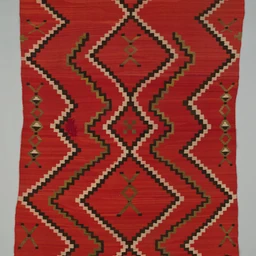
Title: Sarape with Terraced Zigzag Design
Artist: Navajo (Diné)
Caption: sarape with terraced zigzag design, wearing blanket, wool (textile), navajo, wool, art of the americas, dine, textile, arts of the americas, indigenous, north american, native american, native north american, navajo (diné), a work made of wool, plain weave and dovetail tapestry weave; twined warp ends and selvages; looped and knotted corner tassels, textiles, art institute of chicago